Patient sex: F
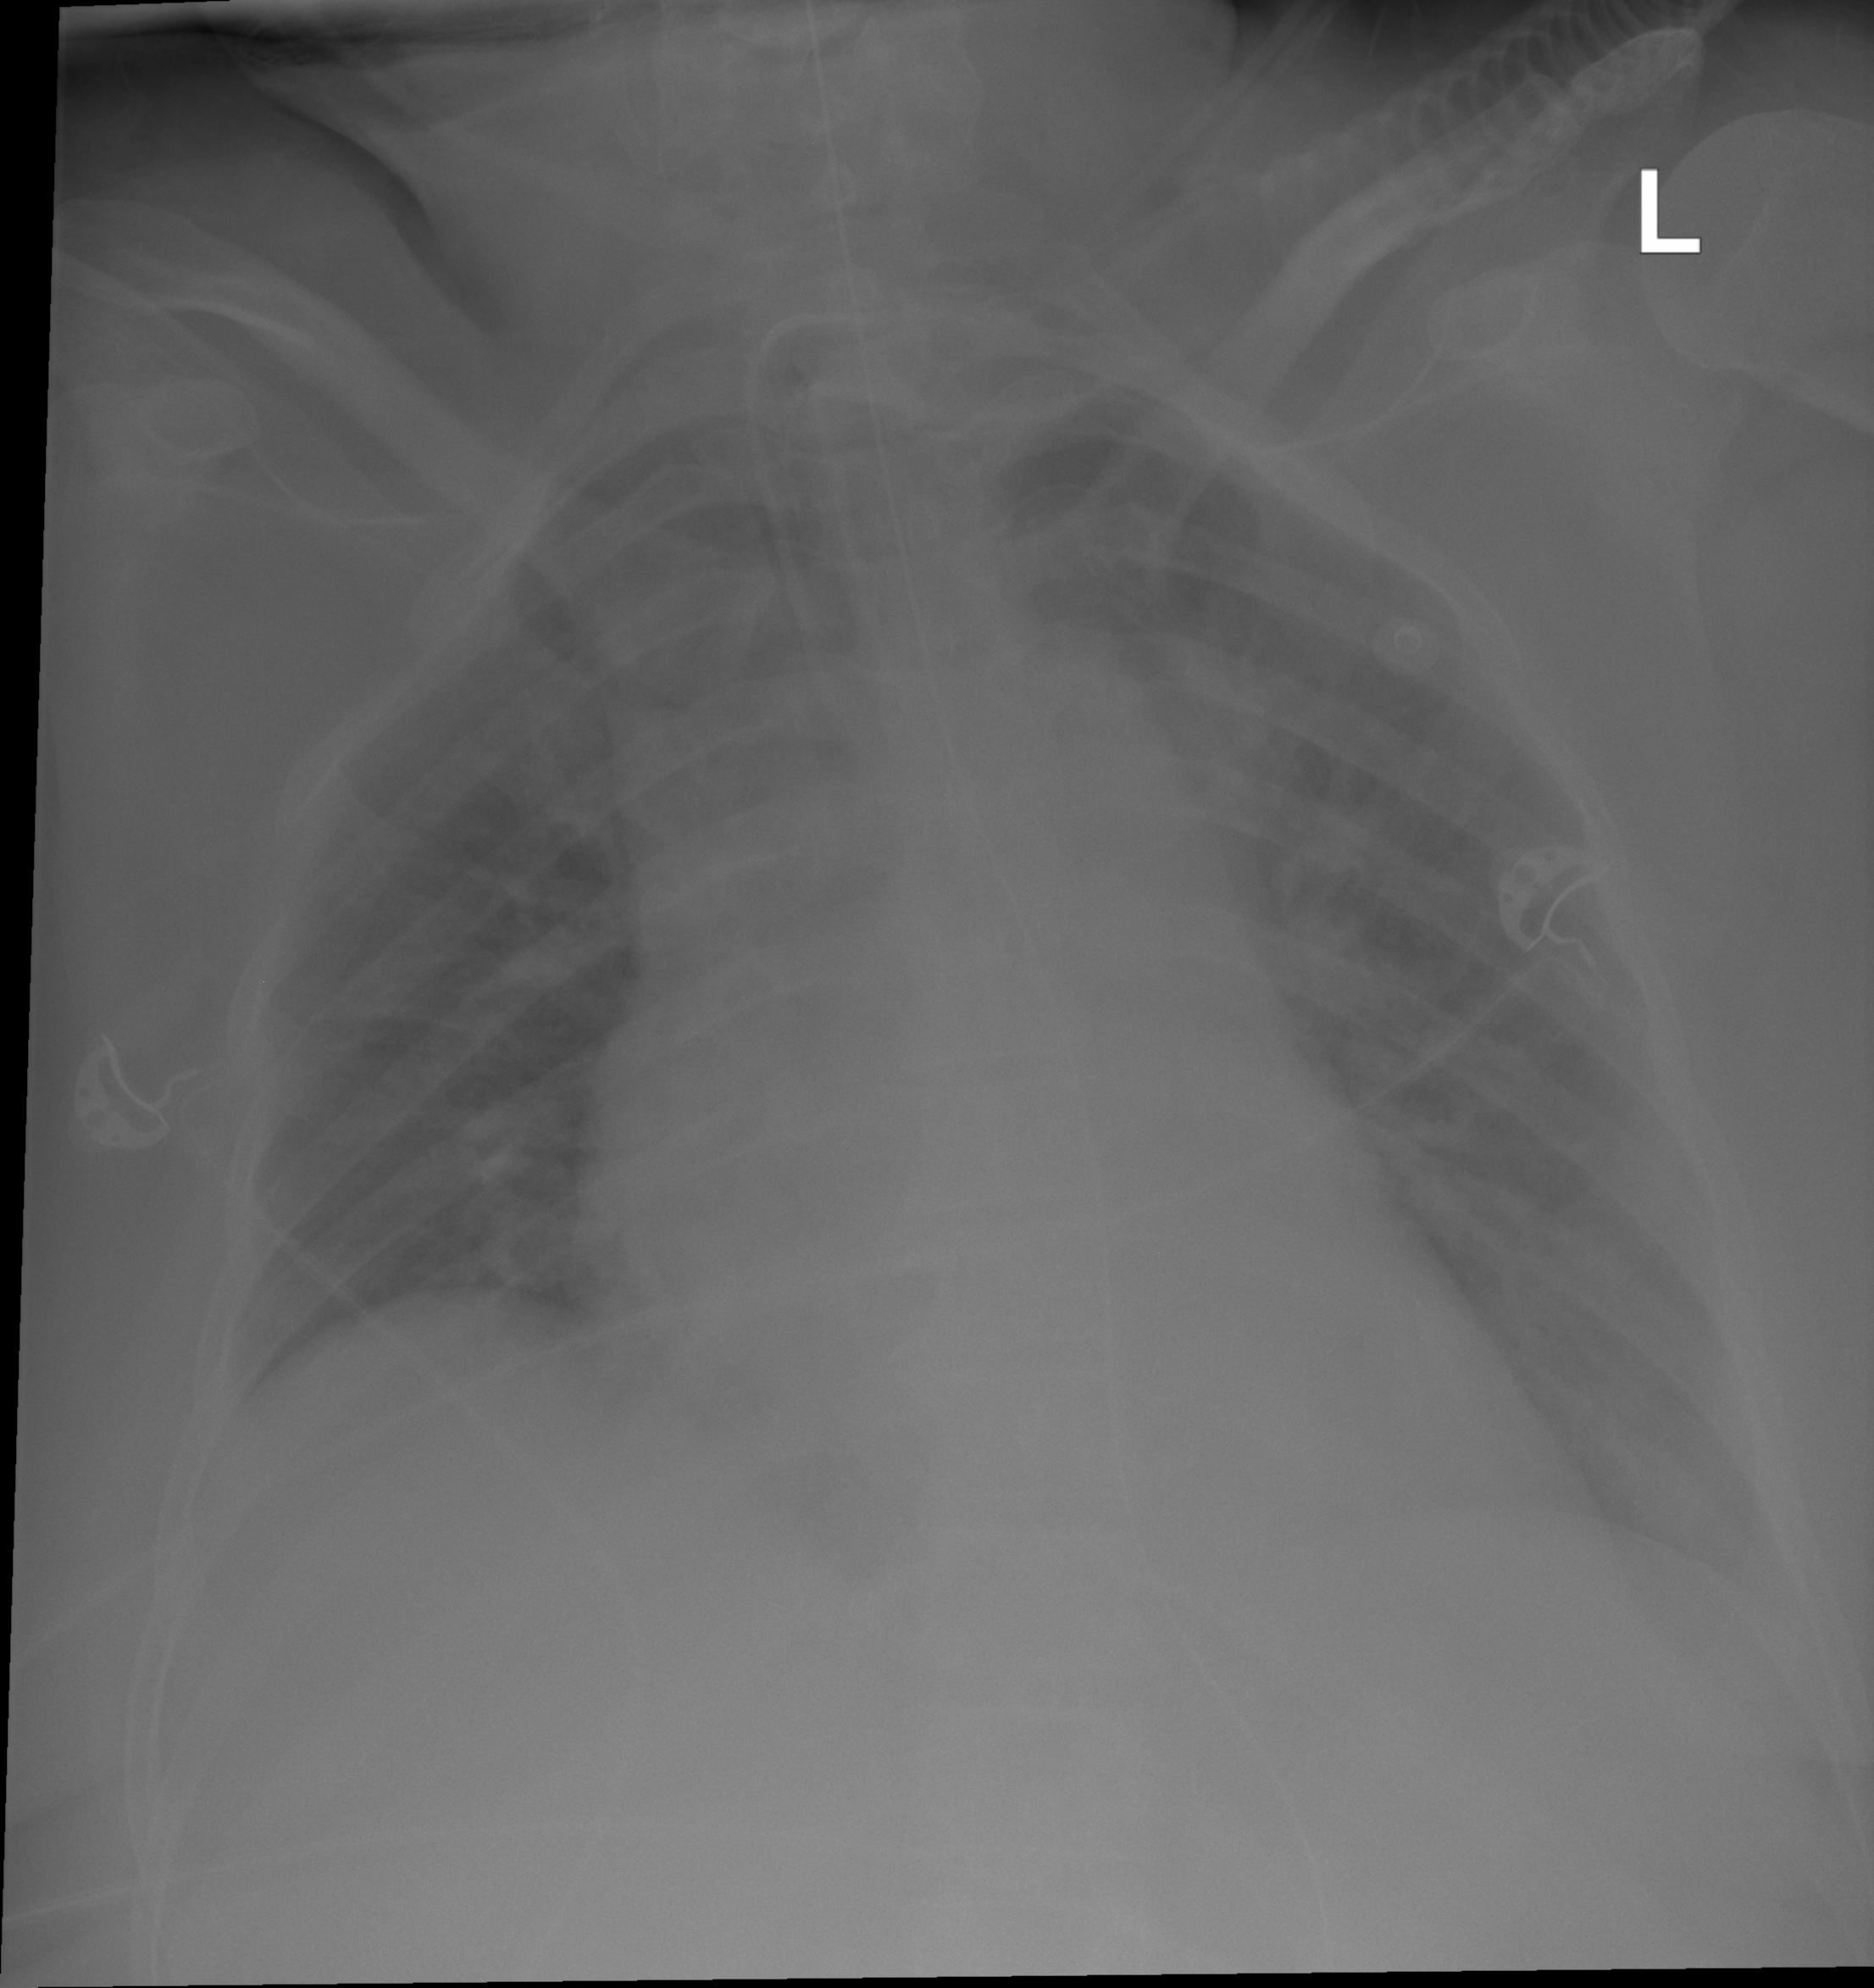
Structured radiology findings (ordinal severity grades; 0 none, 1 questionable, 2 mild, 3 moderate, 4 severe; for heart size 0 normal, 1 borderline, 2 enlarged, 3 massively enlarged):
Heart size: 2
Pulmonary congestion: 2
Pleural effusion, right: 0
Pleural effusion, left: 0
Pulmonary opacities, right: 2
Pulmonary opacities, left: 2
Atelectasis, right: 0
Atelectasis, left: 0